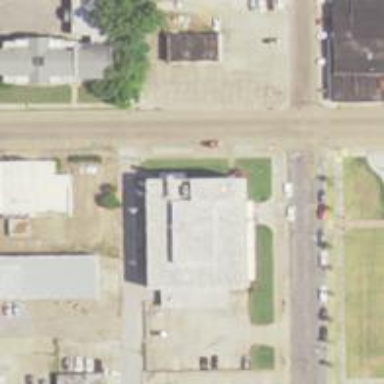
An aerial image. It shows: Post office.